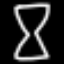
Label: hourglass